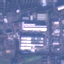
Land use / land cover class: Industrial